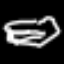
Label: airplane